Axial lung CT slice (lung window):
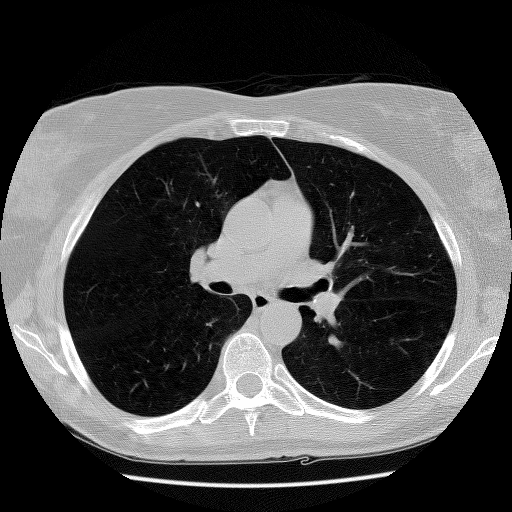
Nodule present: no